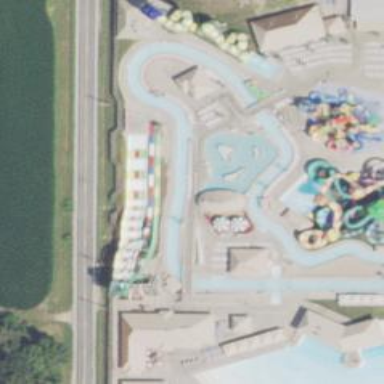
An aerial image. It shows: Tourism attraction featuring water slide.